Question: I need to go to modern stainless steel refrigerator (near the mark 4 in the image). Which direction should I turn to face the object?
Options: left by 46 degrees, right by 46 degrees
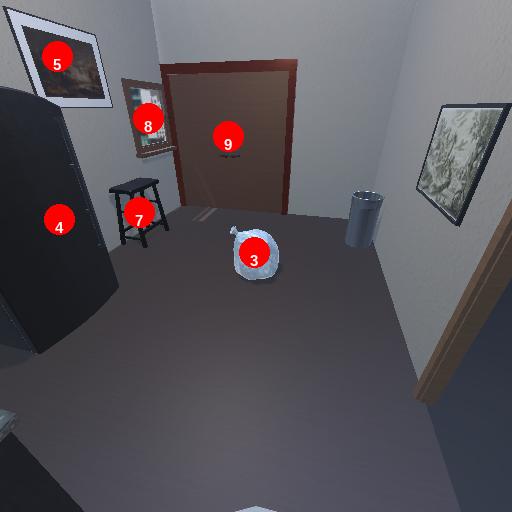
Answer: left by 46 degrees